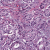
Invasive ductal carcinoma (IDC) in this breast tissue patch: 1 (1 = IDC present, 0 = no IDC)